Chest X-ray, PA view. Patient: 54 years old, sex F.
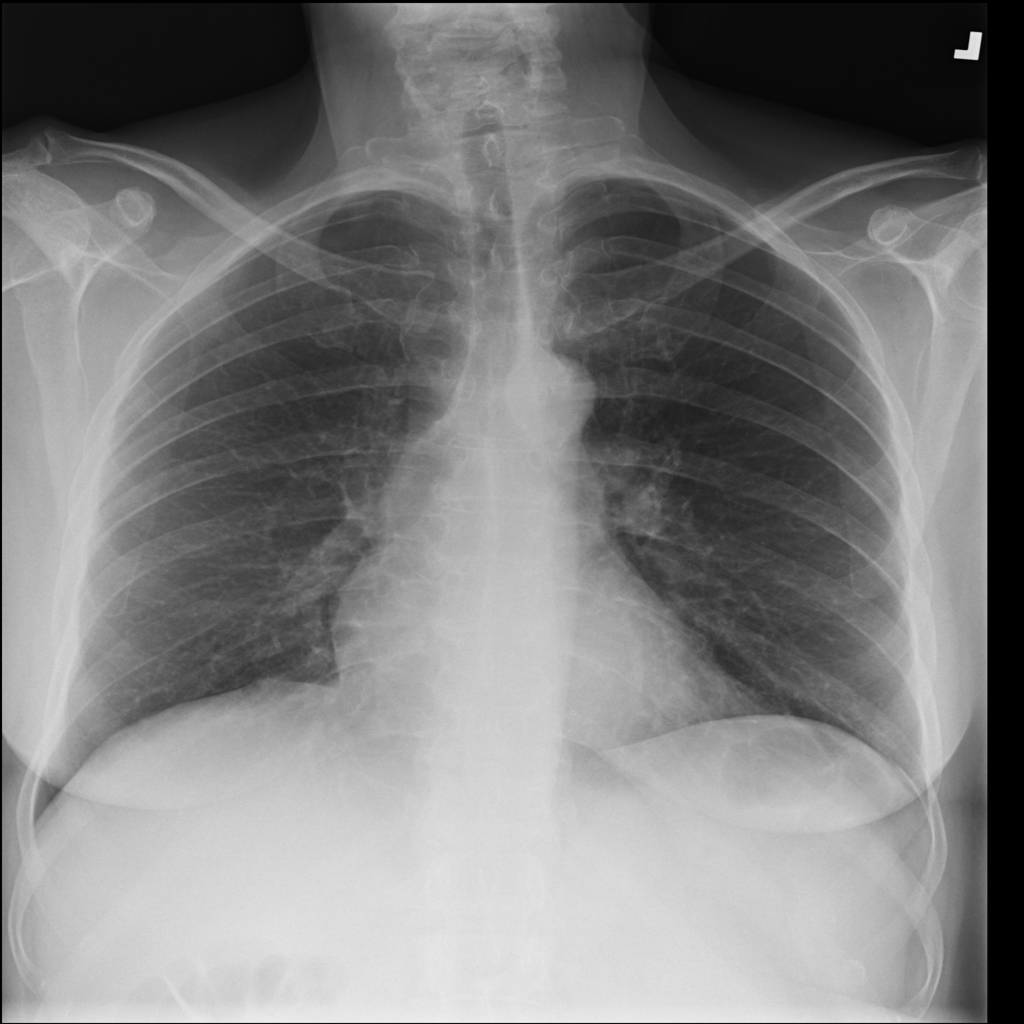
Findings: No Finding